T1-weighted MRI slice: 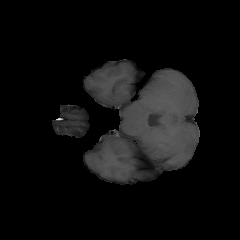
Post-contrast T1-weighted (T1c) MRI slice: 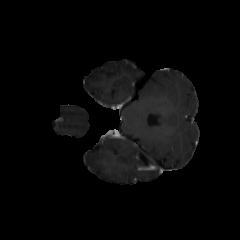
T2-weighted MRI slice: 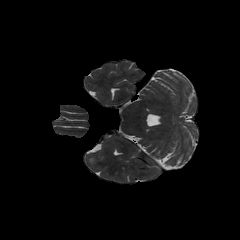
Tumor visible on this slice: no